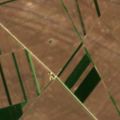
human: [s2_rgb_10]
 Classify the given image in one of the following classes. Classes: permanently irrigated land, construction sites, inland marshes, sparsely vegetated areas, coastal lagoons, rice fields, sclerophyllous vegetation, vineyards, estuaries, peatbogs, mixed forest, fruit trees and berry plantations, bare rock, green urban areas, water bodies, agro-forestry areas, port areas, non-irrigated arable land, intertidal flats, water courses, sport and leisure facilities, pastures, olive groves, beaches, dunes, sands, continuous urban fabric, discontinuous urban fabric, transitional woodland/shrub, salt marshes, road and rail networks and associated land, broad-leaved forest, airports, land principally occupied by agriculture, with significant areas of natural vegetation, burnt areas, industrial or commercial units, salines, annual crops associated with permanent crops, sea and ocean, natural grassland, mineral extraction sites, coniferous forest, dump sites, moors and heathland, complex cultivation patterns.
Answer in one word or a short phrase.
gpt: non-irrigated arable land